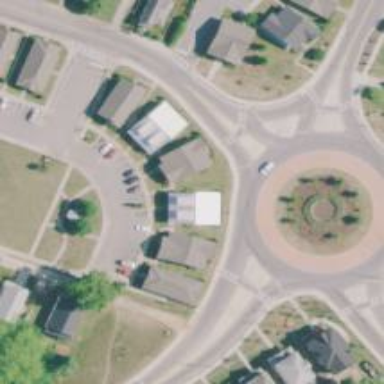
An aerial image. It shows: Secondary road around roundabout.